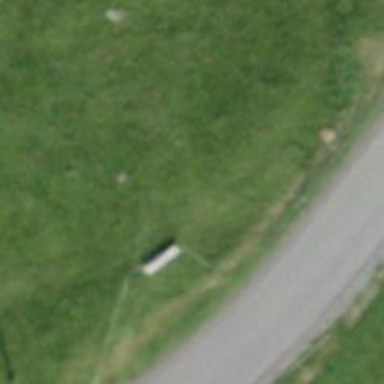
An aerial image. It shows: Bench.